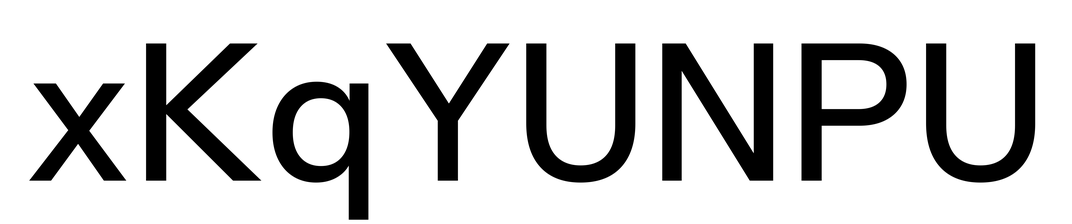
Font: InstrumentSans_Medium